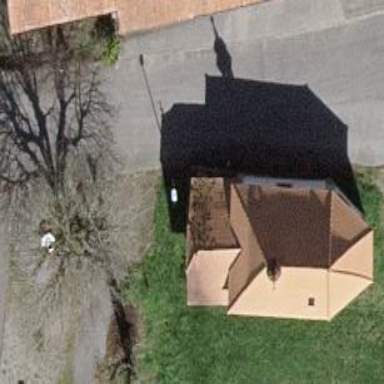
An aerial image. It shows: Chapel that serves as place of worship.